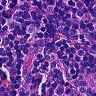
Metastatic tissue present: no